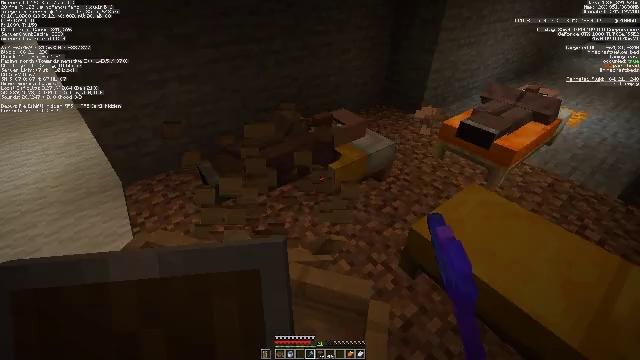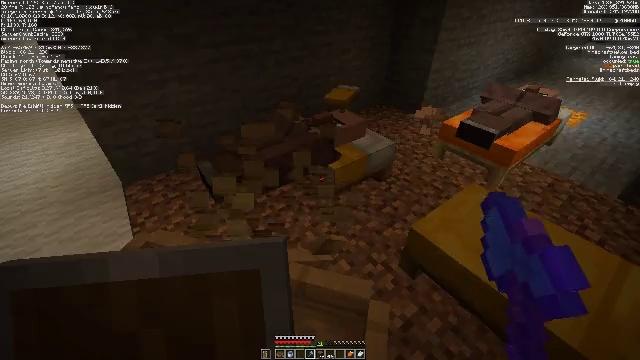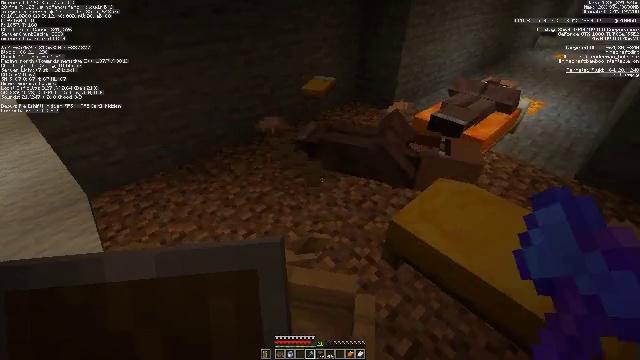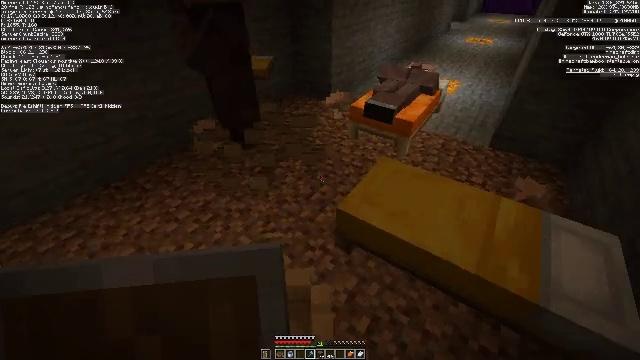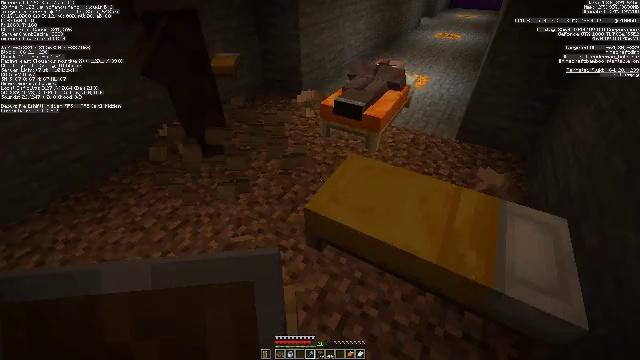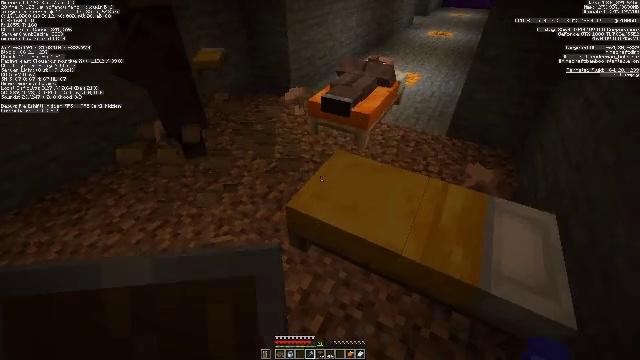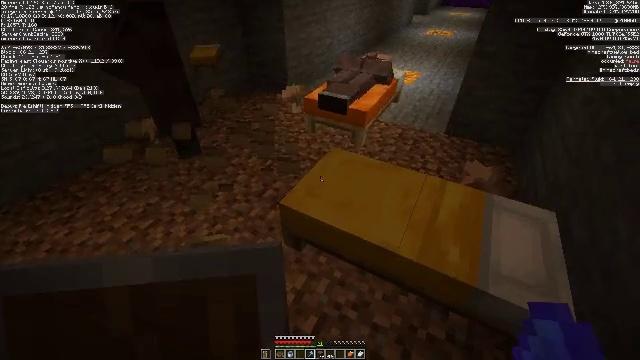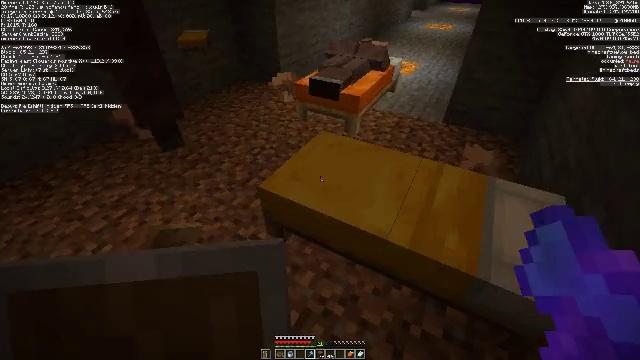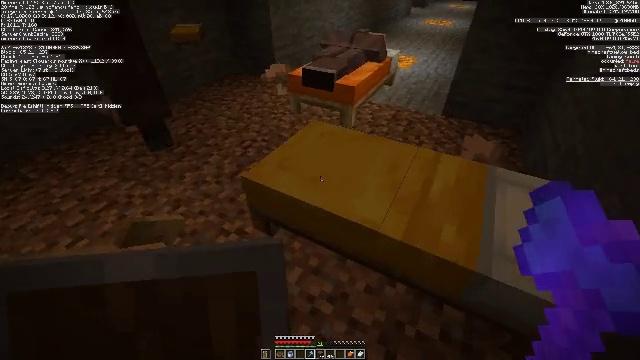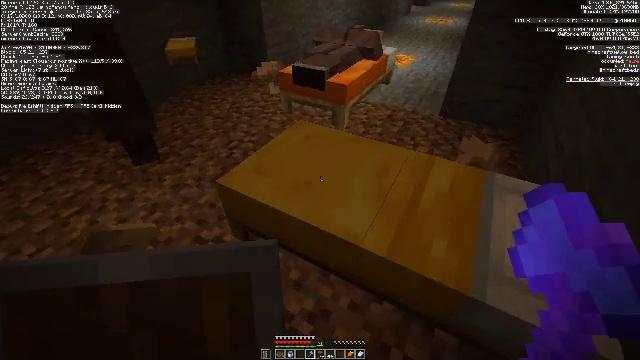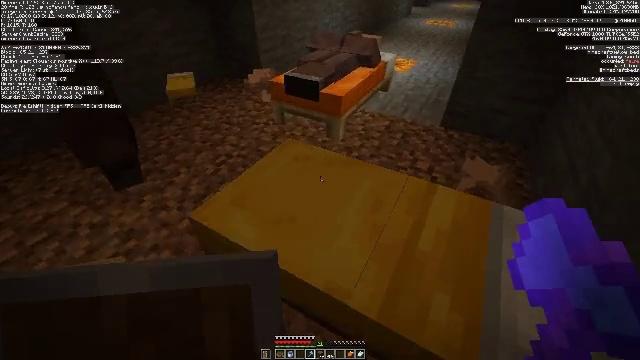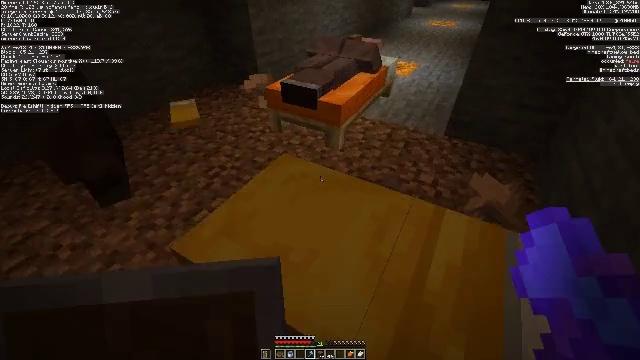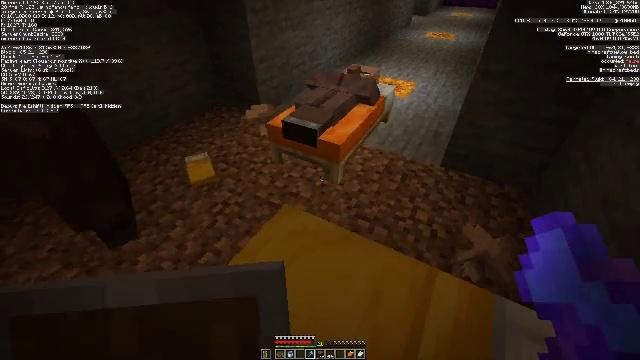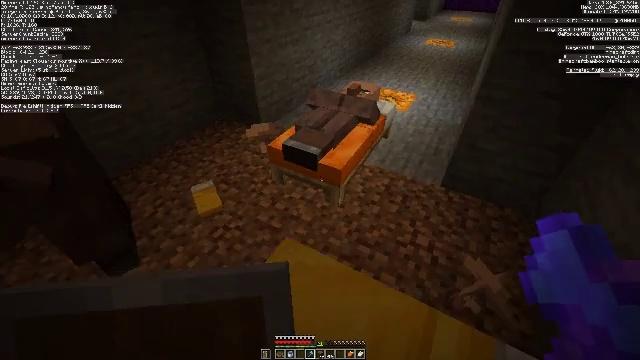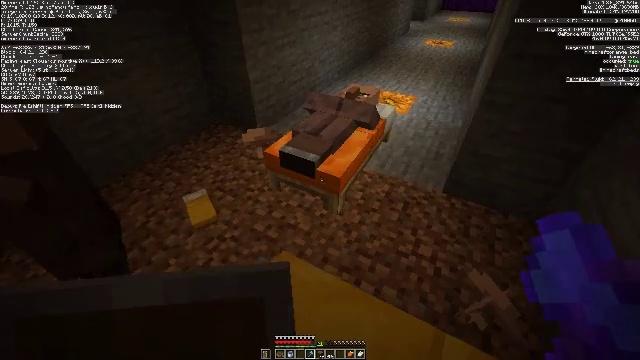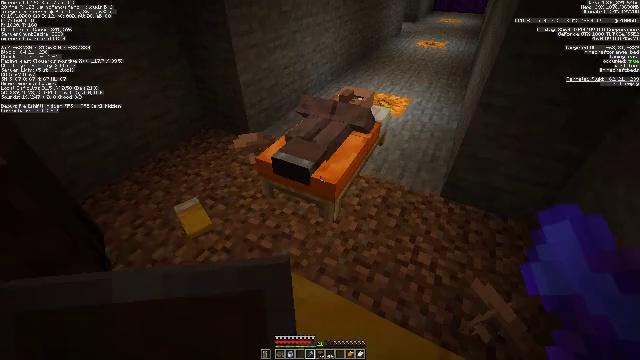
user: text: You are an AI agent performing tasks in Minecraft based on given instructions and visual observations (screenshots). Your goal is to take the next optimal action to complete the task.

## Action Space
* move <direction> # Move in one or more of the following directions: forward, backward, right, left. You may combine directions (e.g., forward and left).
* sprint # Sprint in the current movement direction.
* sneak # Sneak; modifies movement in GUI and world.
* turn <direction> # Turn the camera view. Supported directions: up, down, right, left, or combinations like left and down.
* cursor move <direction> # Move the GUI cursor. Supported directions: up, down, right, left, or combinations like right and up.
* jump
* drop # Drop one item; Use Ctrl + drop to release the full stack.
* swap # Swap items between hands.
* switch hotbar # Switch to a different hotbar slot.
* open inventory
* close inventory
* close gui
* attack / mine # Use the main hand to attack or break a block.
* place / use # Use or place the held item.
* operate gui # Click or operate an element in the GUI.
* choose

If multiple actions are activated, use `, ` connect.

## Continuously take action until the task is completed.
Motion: motion action
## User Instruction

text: Gather an orange bed for future use.
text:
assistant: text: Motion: no_op
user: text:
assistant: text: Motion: turn right
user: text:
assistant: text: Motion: move right, turn right and down
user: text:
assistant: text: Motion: move right, turn right
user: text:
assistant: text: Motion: move forward and move right
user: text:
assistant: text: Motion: move forward and move right
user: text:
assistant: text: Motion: move forward and move right
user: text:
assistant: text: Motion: move forward
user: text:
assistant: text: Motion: move forward
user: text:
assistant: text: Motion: move forward
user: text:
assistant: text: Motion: move forward
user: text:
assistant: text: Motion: move forward
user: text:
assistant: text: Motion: move forward
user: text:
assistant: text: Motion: no_op
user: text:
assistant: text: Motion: turn right
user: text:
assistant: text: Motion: no_op
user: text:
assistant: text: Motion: no_op
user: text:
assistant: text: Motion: turn right
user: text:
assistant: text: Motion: turn right
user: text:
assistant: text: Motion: turn right
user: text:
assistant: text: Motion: no_op
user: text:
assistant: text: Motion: no_op
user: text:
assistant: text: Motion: no_op
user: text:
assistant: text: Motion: attack / mine
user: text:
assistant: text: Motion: attack / mine
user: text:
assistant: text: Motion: attack / mine
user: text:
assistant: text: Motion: attack / mine
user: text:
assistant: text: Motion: attack / mine
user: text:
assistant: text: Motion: attack / mine
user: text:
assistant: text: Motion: attack / mine